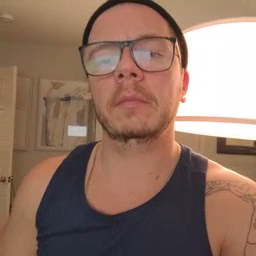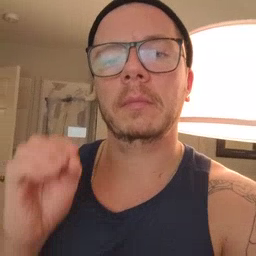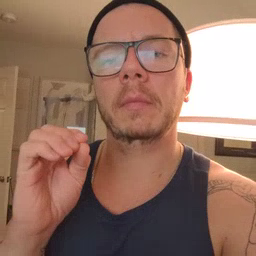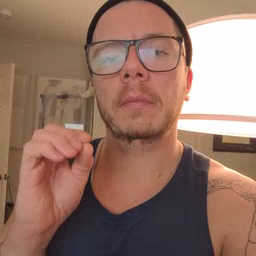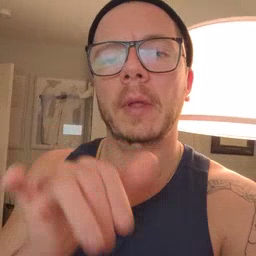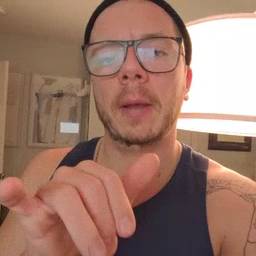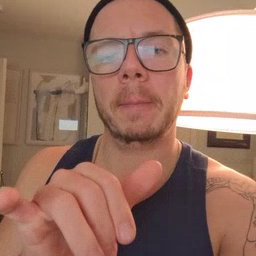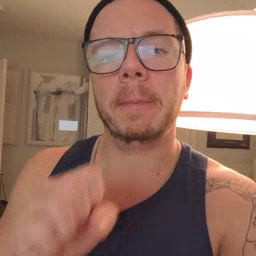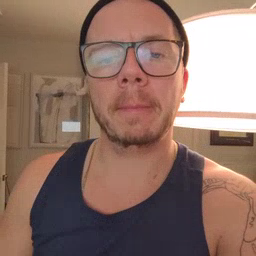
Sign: that